Question: Hi everyone i have one question search result month in using MySql or Cakephp my table name is state_supplies and data are

MySql query is:
'''
SELECT * FROM 'state_supplies' WHERE created=DATE_FORMAT(NOW(), '%m')
'''
Cakephp search code is
'''
$this->StateSupply->find('all', array(
'conditions'=> array(
'unitid'=>$this->Session->read('Auth.User.unitid'),
'created'=>'MONTH(CURDATE())'
)
)
);
'''
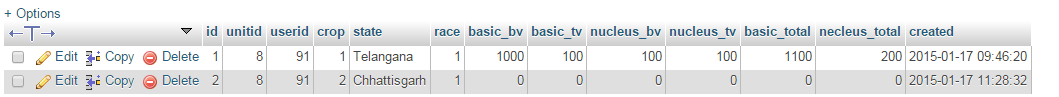
Answer: '''
$first_day_this_month = date('Y-m-01 H:i:s'); // hard-coded '01' for first day
$last_day_this_month = date('Y-m-t H:i:s');
$sql="SELECT * FROM state_supplies WHERE created between '$first_day_this_month' and '$last_day_this_month' "
'''
<URL>
'''
$this->StateSupply->find('all',array(
'conditions'=>array(
'unitid'=>$this->Session->read('Auth.User.unitid'),
'crop'=>$this->request->data['StateSupply']['crop'],
'state'=>$this->request->data['StateSupply']['state'],
'created BETWEEN ? AND ?'=>array(date('Y-m-01',strtotime('this month')),date('Y-m-t',strtotime('this month')))
)
)
);
'''